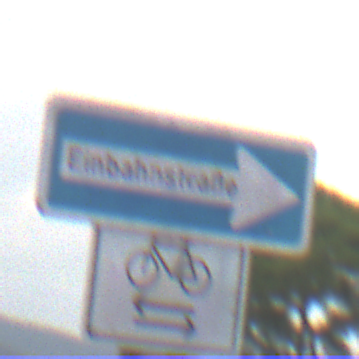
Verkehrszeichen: EinbahnstrasseRechtsweisend
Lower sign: RichtungsangabeDurchPfeile9
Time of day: Midday
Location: Outdoor (Nature)
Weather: PartlyCloudy
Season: NotSpecified
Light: Natural